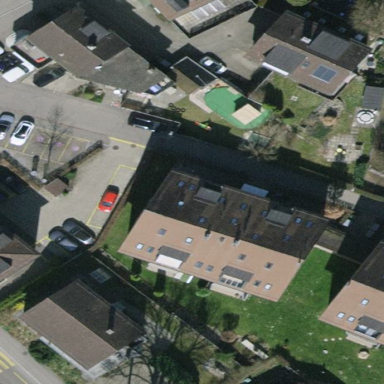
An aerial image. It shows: Gabled roof made of roof tiles on apartment building.